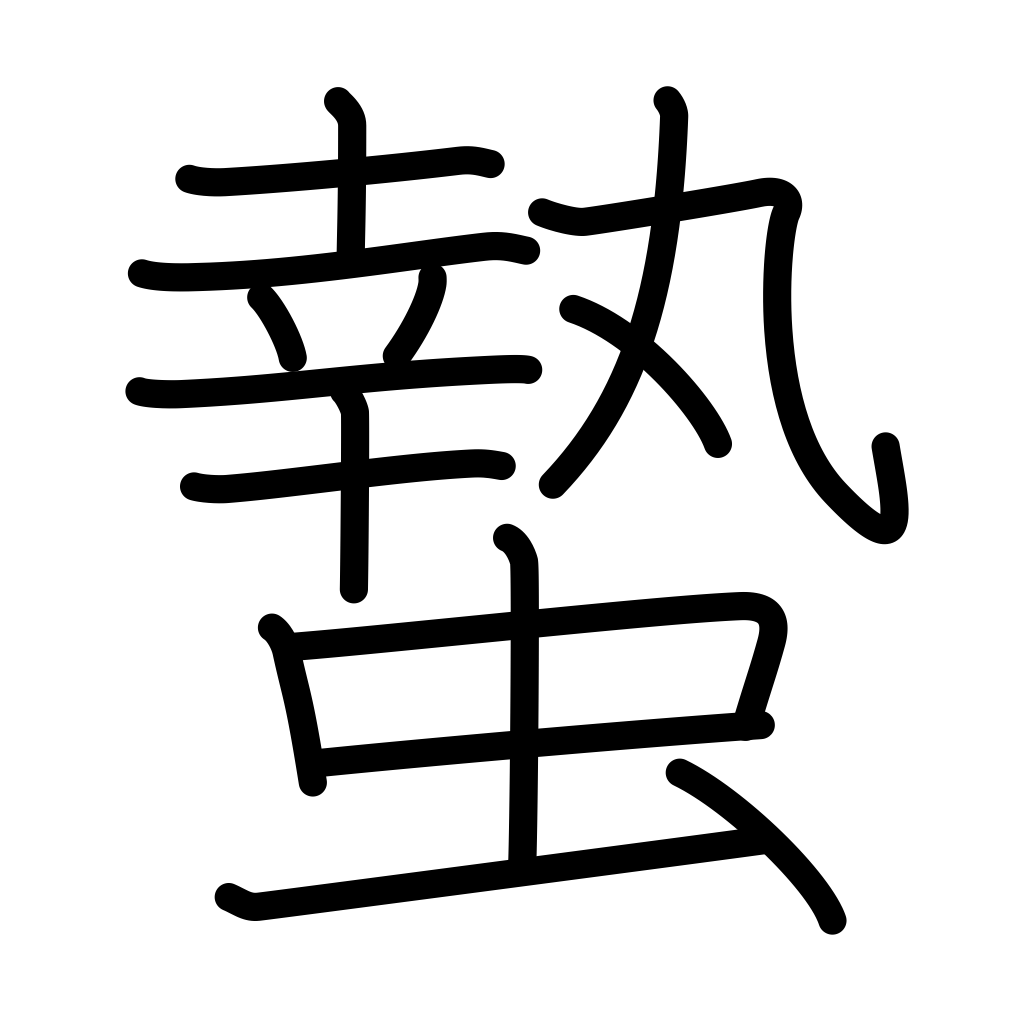
Meaning: hibernation of insects